Question: I'm having two issues with a interstitial class hierarchy I'm writing at the moment.
There's a base class for my interstitials:
- - <URL>
The base class holds the IBOutlets for common UI for every interstitial I'm going to be developing: title, description, a "flavor" image, and ok/cancel button.
Each subclass has its own View in a xib file, which I'm trying to connect to the outlets declared on the base class.
Any idea how to do this? Here's a graphical example of what I'm trying to achieve:

(open image in full screen mode <URL>
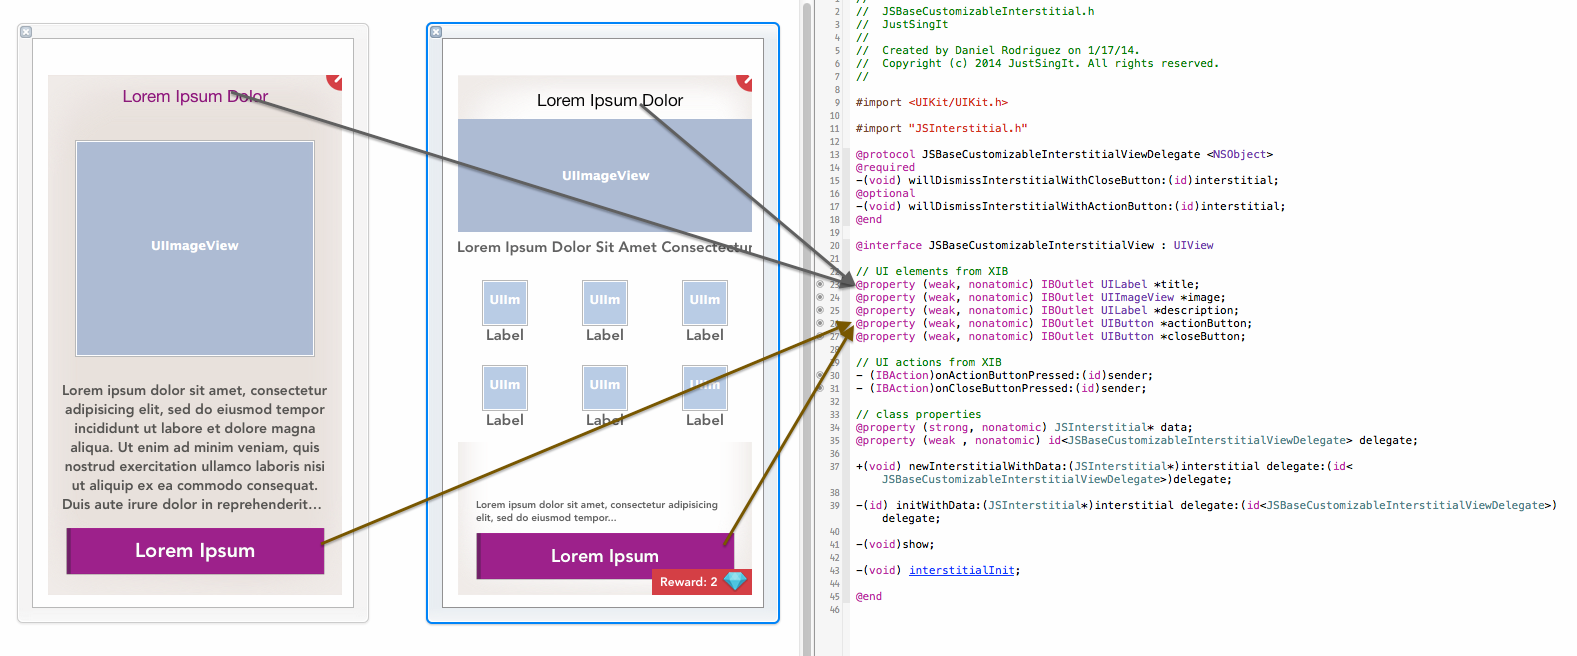
Answer: Within 'Interface Builder', select the 'Identity Inspector' from the 'Utilities' pane. In the 'Custom Class' section, fill out your required subclass there.
Then select the 'Connections Inspector' and hook-up your required outlets.
Repeat this for each UIView you have.